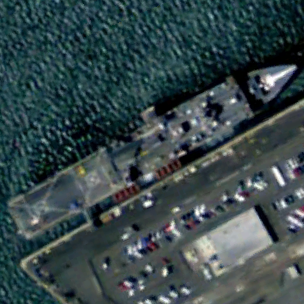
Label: combat